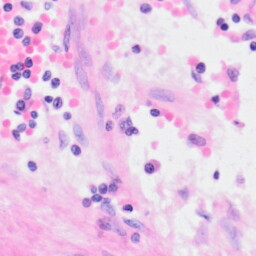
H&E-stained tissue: Kidney